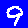
Digit: 9